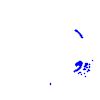
Particle: electron